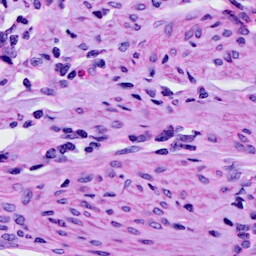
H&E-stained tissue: Cervix